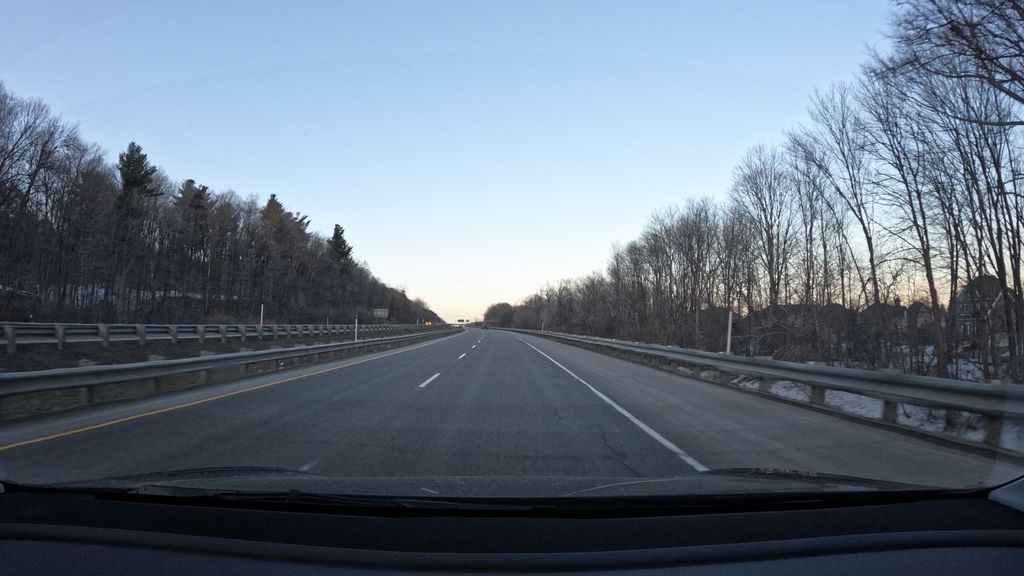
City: montreal